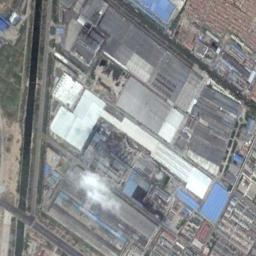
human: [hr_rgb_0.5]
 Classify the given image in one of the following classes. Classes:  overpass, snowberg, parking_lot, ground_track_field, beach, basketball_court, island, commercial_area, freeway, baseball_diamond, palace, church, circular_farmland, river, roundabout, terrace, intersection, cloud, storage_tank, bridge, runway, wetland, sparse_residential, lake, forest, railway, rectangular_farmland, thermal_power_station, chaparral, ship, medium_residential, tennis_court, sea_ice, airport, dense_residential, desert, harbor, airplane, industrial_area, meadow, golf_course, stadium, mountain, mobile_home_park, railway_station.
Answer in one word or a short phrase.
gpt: industrial_area